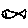
Label: fish